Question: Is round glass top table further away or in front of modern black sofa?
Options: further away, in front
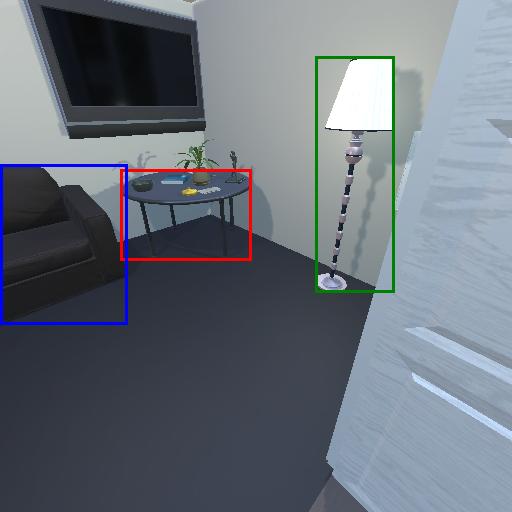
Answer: further away